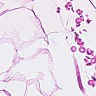
Metastatic tissue present: no